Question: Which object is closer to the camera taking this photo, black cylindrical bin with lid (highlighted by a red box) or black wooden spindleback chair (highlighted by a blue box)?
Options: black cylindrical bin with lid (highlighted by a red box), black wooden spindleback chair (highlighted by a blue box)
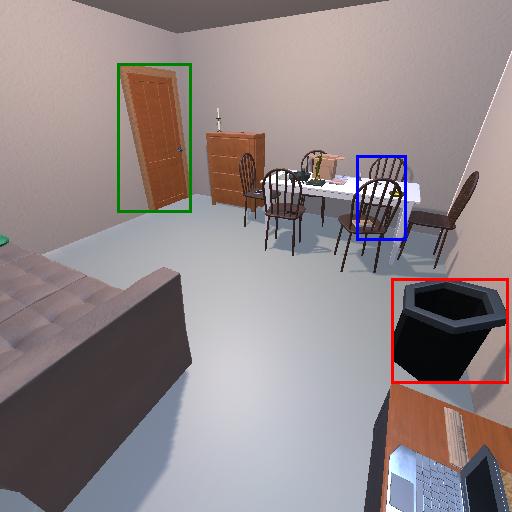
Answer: black cylindrical bin with lid (highlighted by a red box)